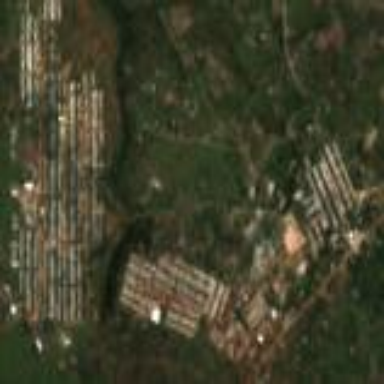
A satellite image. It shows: Refugee site.